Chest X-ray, PA view. Patient: 78 years old, sex M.
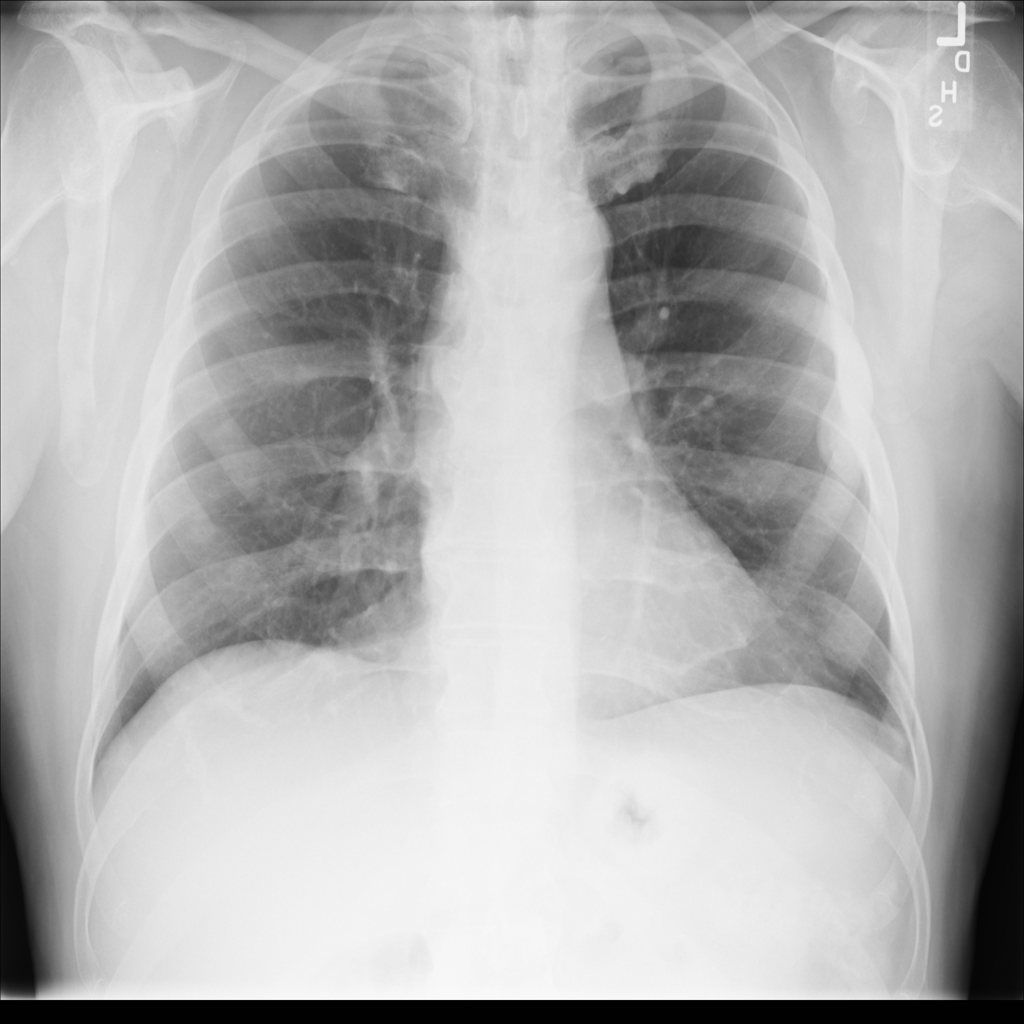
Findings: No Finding